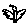
Label: bird